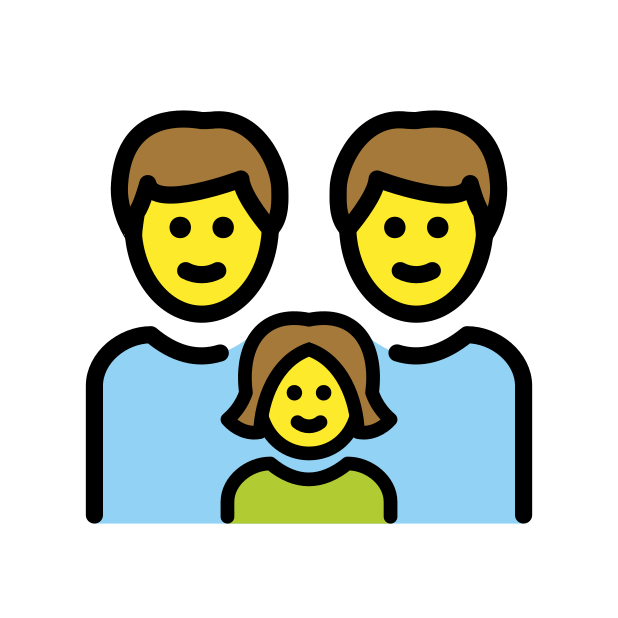
family: man, man, girl